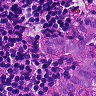
Metastatic tissue present: yes